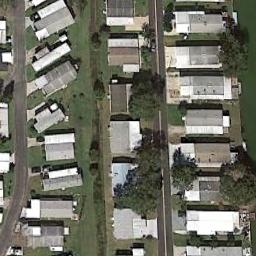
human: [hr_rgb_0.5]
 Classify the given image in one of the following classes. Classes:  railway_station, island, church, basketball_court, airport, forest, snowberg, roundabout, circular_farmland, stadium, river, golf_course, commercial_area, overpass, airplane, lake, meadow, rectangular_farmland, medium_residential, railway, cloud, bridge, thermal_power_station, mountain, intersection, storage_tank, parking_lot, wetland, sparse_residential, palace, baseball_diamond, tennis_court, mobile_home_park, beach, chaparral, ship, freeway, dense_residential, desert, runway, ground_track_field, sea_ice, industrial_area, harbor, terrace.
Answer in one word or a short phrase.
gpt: mobile_home_park